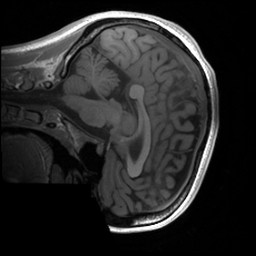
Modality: T1w
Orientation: sagittal
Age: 28
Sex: female
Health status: healthy